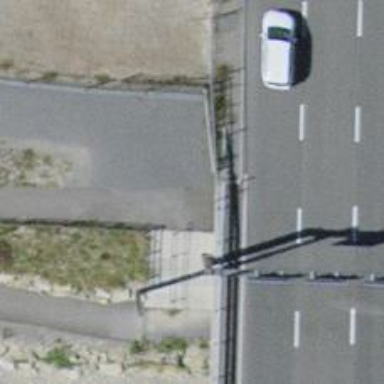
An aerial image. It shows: Road with steps.